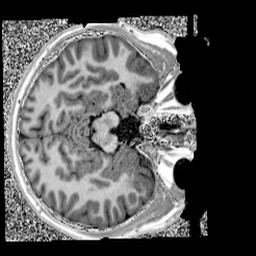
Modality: UNIT1
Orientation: axial
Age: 13
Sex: male
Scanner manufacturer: siemens
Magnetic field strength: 3 T
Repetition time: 4 s
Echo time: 0.00299 s